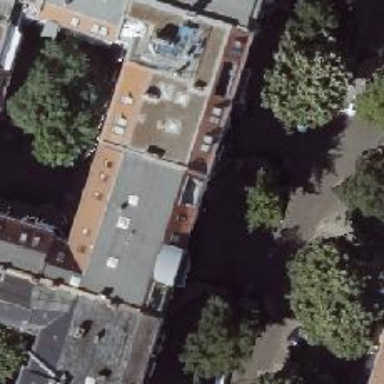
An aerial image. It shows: Clothing store.